Question: What is the app name?
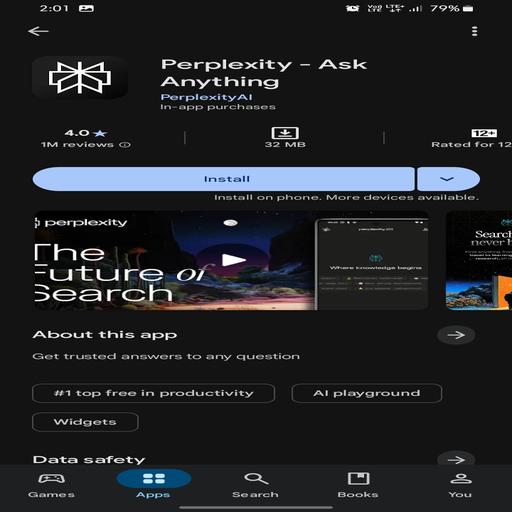
Answer: Perplexity - Ask Anything